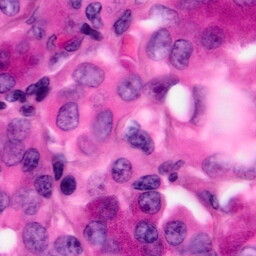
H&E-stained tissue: Pancreatic